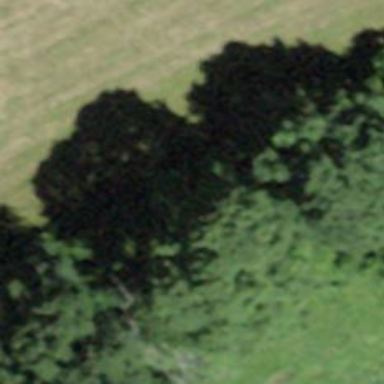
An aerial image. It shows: Row of trees in natural setting.